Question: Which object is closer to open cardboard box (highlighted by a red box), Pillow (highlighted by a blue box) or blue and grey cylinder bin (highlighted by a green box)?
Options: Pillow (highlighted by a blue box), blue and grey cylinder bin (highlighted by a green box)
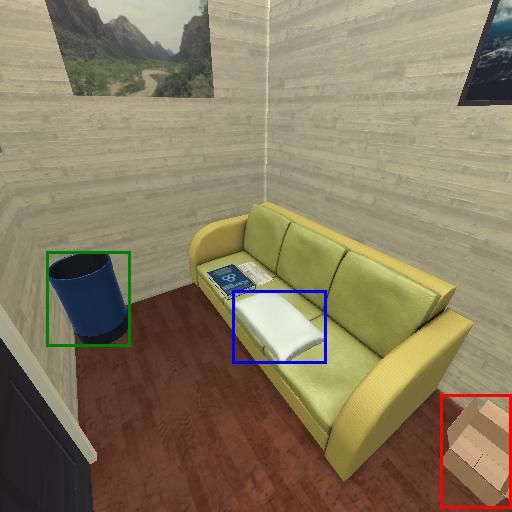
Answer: Pillow (highlighted by a blue box)